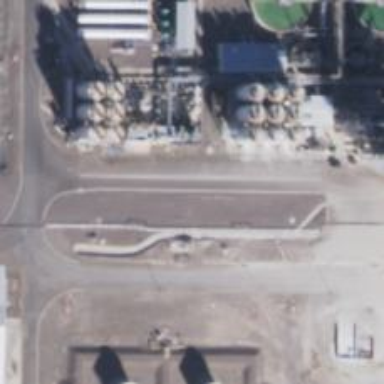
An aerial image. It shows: Switch used for power control.